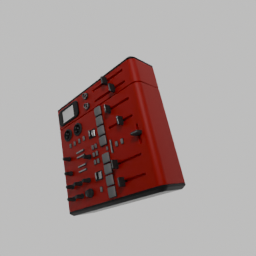
Label: electronics